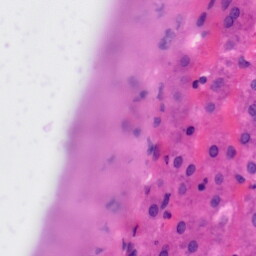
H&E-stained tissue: Liver